Current action and preconditions to check: trajectory_clear

Your task: For each precondition in the list above, predict whether it will hold at this action.

Consider the current scene as observed from the mobile robot's camera, and analyze the predicted future states of all dynamic agents (e.g., people, animals, vehicles, or any moving entities) within the NEXT SECOND.

IMPORTANT: Only answer "very likely" if you are absolutely certain—based on strong, clear evidence—that a dynamic agent will violate the precondition in the predicted future state. Do NOT answer "very likely" for unlikely, ambiguous, or low-probability risks.

Ask yourself for each precondition: Is there a high probability, with clear and convincing evidence, that the predicted future states of any dynamic agent will interfere with the predicted future state of the currently executing action within the NEXT SECOND, causing that precondition to fail?

Assess the risk level based on these predictions. Use "likely" or "very likely" if motions create a clear risk of interference.

Use "neutral" or "improbable" if agents are nearby but their predicted paths are clearly diverging or non-conflicting.

Failure Risk Categories: "very improbable", "improbable", "neutral", "likely", "very likely"

Answer Format: Output ONLY the probability_of_failure value from these categories: "very improbable", "improbable", "neutral", "likely", "very likely"

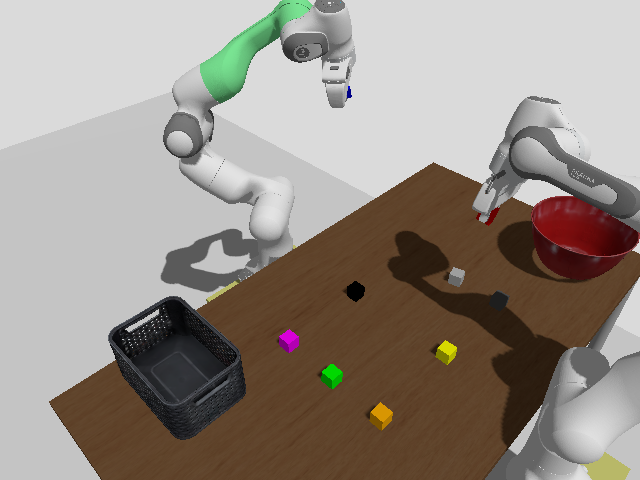

Answer: very improbable